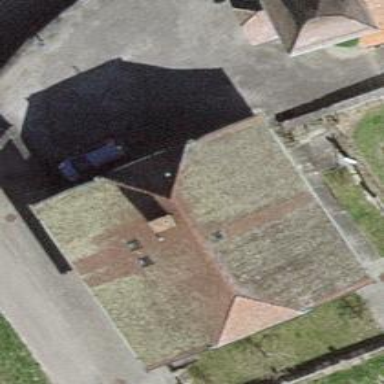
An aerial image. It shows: Building with half-hipped roof.